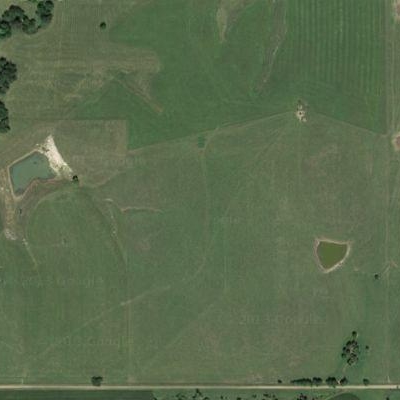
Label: aGrass